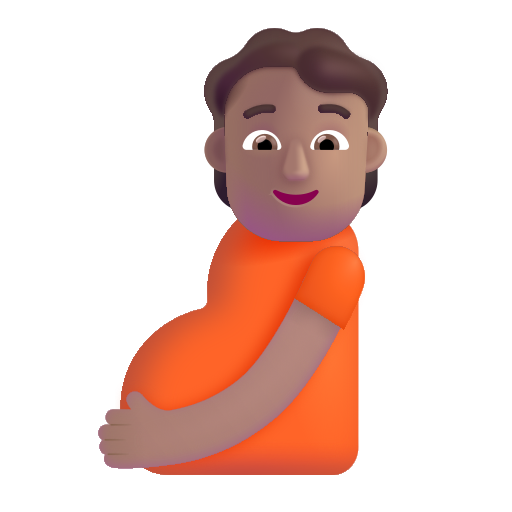
pregnant person color